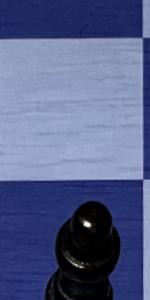
Label: Empty